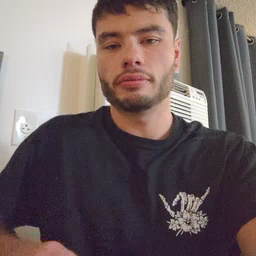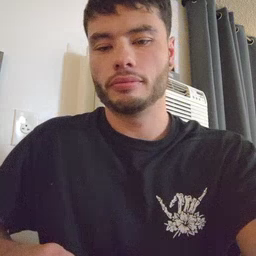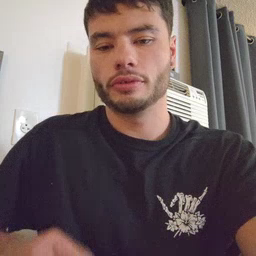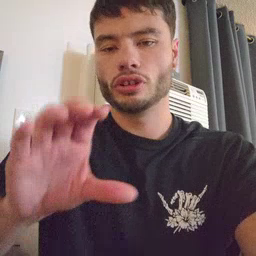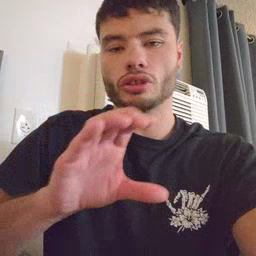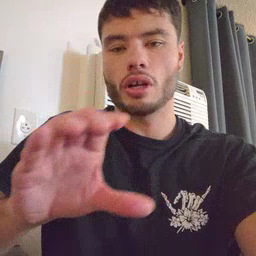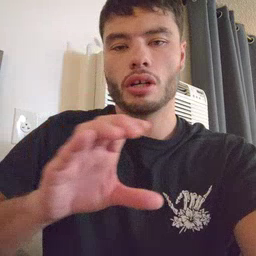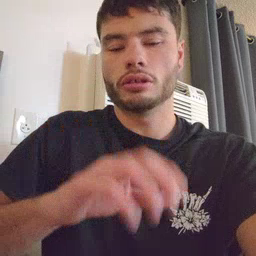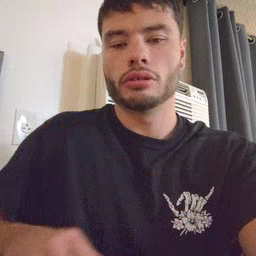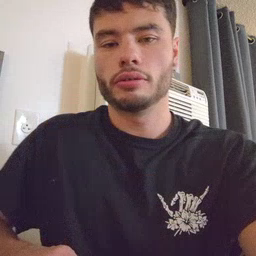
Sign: chocolate